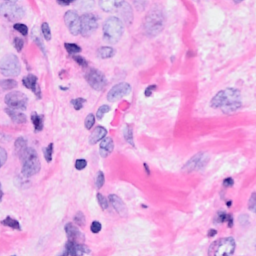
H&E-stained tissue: Breast